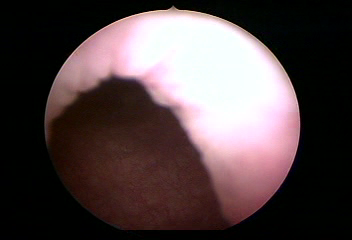
Modality: WLC
Class: Normal mucosa
Bladder cancer association: No